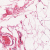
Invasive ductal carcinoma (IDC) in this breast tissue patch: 0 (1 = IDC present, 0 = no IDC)